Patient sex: M
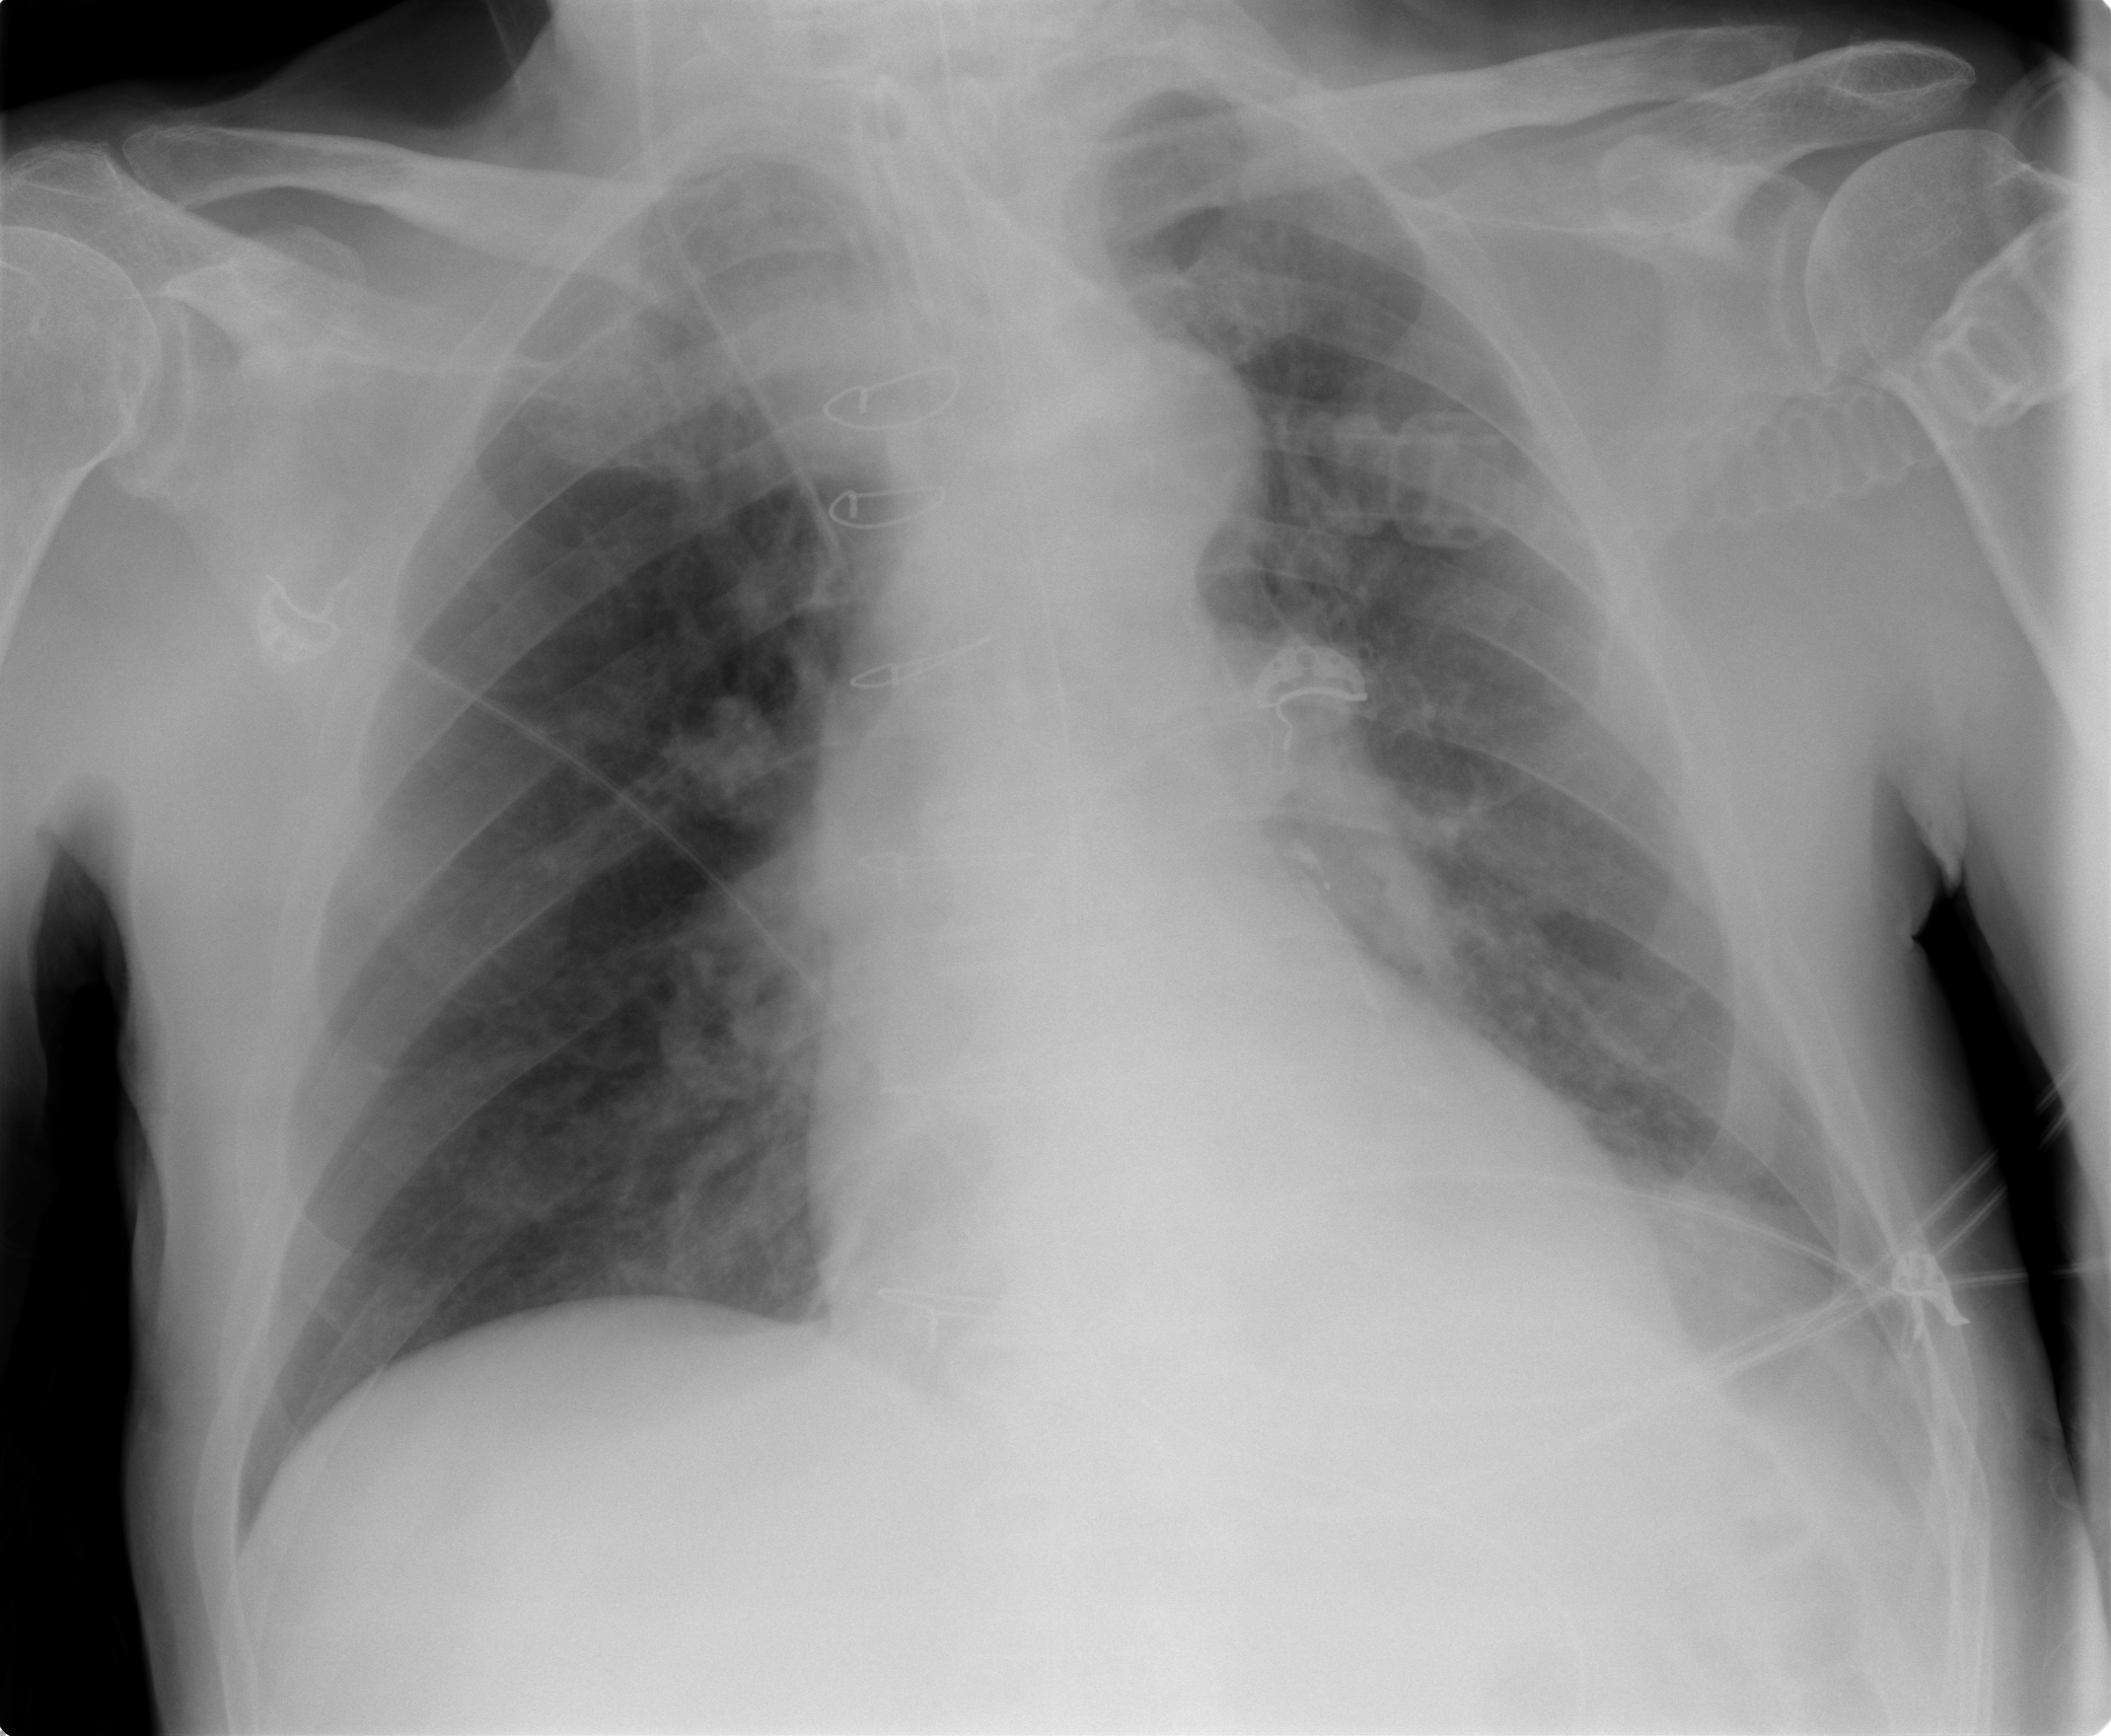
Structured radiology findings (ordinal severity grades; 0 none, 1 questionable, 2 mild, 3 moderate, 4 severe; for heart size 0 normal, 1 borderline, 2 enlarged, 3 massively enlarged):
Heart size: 0
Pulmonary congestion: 0
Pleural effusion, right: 0
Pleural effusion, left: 2
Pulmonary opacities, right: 0
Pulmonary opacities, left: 2
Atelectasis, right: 0
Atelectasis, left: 2